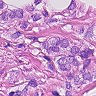
Metastatic tissue present: yes